Question: I want to style my chart in BIRT Designer Pro such that I have a color gradient moving across the bars. I know this can be accomplished using the format chart editor and adjusting the series palette to have a color gradient, but this doesn't achieve quite what I want to accomplish. My chart looks like this currently:
In this image you can see how the gradient depends on how long the bar is and does not extend all the way between both colors of the gradient. Is it possible to do something like this in BIRT via scripting?
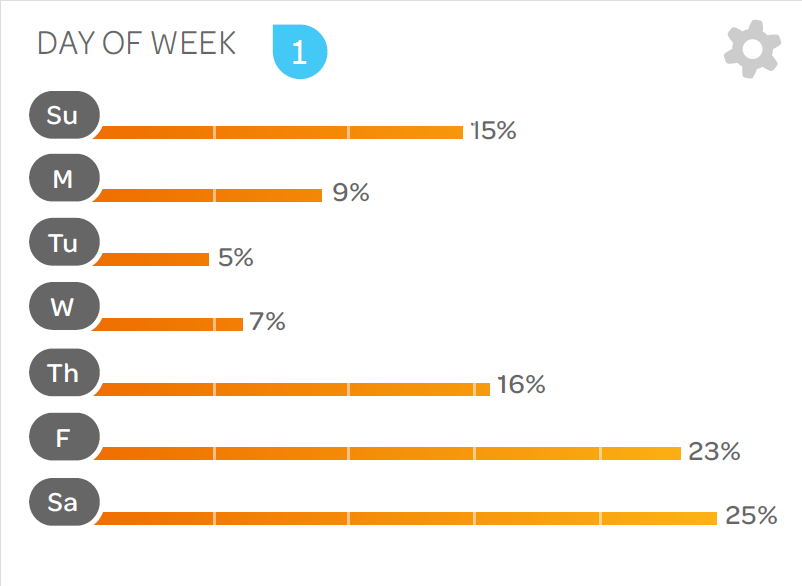
Answer: This turned out to be very simple to fix in the BIRT Designer. All that was needed was a custom theme with the following Highcharts.js needed to style it:
'color: { linearGradient: [0, 0, 0, '100%'], stops: [ [0, '#FCB314'], [1, '#EF6F00'] ] }'
The crucial piece of this was the addition of the 100% when specifying the gradient in the first place.